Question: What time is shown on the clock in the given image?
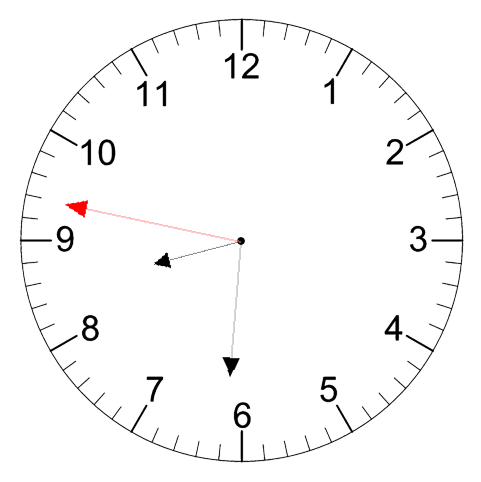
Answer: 08:30:47